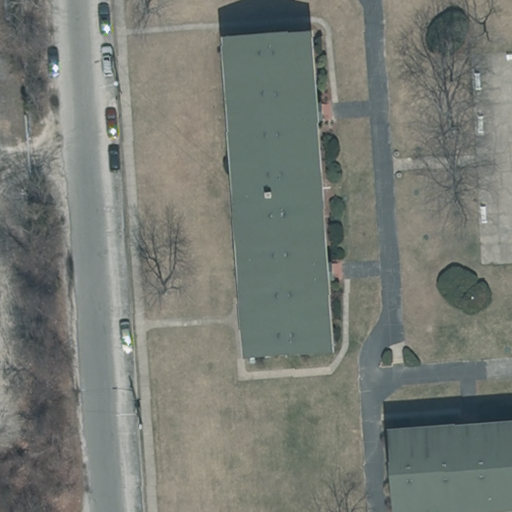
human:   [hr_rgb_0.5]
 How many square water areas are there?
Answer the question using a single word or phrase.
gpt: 0

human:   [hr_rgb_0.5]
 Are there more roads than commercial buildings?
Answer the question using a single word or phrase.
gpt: yes

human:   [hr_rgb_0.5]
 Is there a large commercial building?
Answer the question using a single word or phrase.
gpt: no

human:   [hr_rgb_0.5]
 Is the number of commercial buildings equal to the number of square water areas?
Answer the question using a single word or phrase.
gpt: yes

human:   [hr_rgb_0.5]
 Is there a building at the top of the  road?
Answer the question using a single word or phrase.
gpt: no

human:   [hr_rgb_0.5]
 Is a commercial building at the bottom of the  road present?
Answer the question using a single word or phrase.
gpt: no

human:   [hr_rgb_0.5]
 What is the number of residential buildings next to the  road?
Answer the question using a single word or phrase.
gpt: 2

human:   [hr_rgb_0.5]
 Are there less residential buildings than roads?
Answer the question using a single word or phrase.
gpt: no

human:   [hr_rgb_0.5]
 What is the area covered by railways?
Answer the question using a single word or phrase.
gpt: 0m2

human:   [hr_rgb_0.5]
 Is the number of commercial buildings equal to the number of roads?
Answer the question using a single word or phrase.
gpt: no

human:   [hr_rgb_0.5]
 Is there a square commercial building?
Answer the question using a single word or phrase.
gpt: no

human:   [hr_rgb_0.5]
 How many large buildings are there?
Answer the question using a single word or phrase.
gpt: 1

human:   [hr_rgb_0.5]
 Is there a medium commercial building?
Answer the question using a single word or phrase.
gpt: no

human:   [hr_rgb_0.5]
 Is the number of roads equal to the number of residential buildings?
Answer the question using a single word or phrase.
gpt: no

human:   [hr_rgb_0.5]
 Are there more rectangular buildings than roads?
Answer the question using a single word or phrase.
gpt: yes

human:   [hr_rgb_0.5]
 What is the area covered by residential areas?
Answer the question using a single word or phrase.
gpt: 0m2

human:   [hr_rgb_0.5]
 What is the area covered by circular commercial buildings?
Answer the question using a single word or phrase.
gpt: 0m2

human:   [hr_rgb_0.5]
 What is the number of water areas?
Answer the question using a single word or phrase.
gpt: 0

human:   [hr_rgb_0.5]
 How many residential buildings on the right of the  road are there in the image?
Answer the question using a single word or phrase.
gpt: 2

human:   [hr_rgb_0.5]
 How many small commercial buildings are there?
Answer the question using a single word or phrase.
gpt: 0

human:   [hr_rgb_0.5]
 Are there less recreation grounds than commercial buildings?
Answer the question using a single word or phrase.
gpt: no

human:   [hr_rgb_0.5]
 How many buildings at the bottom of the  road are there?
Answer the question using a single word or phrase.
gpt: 1

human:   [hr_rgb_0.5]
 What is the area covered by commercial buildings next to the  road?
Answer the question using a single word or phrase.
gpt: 0m2

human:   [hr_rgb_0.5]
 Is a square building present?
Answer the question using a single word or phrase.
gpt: no

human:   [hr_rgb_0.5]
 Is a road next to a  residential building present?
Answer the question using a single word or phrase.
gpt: yes

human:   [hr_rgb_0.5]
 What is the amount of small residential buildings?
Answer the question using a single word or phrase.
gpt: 0

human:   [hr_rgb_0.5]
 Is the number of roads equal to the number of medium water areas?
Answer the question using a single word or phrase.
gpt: no

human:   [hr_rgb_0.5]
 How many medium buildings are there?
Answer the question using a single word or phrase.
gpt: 1

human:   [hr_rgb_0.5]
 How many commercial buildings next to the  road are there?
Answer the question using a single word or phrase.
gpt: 0

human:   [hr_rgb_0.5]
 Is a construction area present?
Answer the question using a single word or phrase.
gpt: no

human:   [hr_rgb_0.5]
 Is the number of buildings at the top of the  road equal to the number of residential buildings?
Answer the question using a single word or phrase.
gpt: no

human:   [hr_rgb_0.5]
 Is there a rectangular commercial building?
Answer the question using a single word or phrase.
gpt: no

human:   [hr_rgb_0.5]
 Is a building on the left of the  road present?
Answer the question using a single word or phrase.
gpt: no

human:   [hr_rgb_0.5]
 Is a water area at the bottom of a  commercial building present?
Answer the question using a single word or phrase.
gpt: no

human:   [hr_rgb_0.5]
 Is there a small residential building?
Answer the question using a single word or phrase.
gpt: no

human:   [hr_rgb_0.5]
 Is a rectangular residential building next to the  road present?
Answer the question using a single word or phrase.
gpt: yes